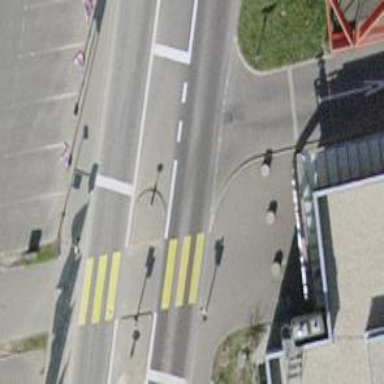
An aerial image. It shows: Road with traffic signals for signaling.